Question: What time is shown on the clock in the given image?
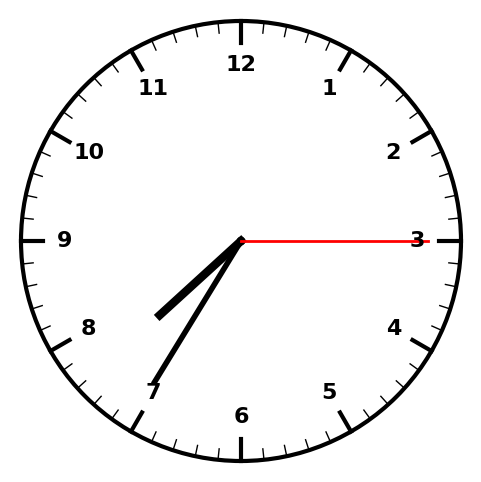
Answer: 07:35:15